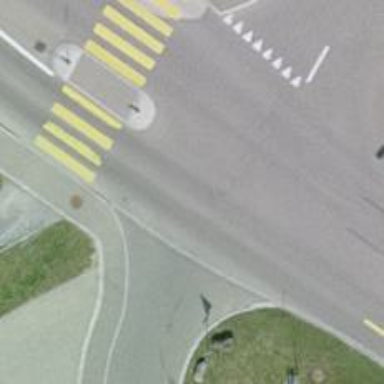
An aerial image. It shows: Tertiary road with asphalt surface. The road has lane markings and cycleway lane. There are sidewalks on both sides.